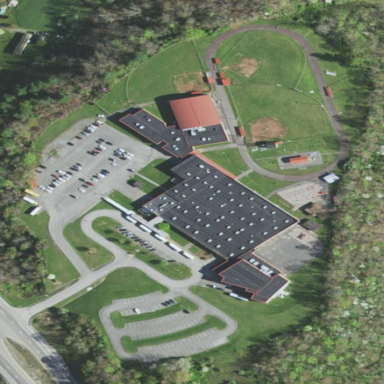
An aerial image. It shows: School.